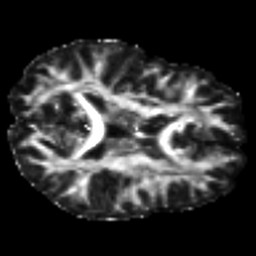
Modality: FA
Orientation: axial
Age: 21
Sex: female
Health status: ill
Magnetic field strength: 3 T
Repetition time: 8.4 s
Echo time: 0.0926 s